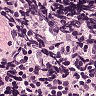
Metastatic tissue present: no